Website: bh-photo
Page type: delivery-shipping
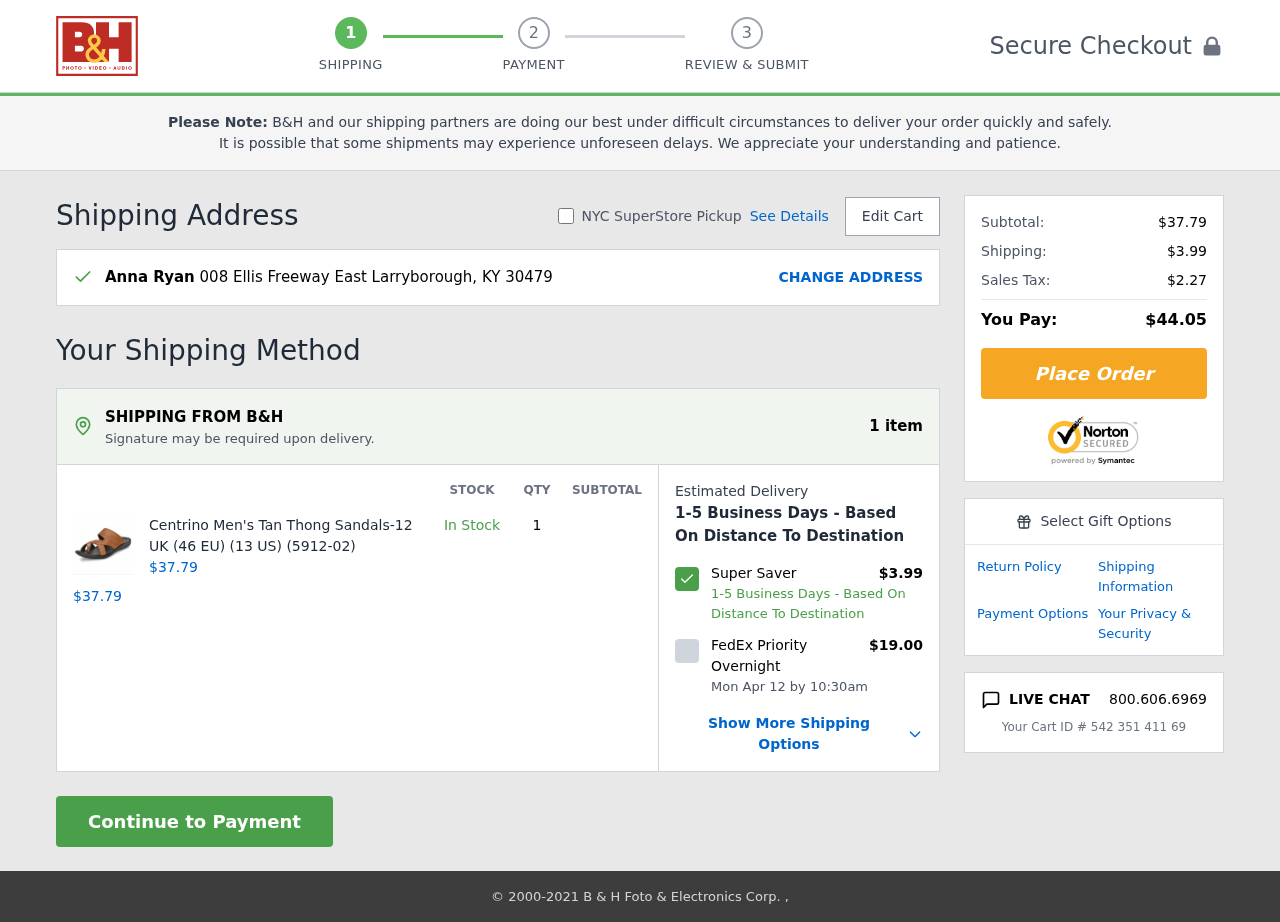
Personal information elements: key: PII_FULLNAME
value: Anna Ryan
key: PII_STREET
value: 008 Ellis Freeway
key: PII_CITY_STATE_ZIP
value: East Larryborough, KY 30479
Product elements: key: PRODUCT1_NAME
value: Centrino Men's Tan Thong Sandals-12 UK (46 EU) (13 US) (5912-02)
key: PRODUCT1_PRICE
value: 37.79
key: PRODUCT1_QUANTITY
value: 1
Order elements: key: ORDER_NUM_ITEMS
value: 1 item
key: ORDER_SUBTOTAL2
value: $37.79
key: ORDER_SHIPPING_COST
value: $3.99
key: ORDER_DELIVERY_DATE
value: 1-5 Business Days - Based On Distance To Destination
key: ORDER_SUBTOTAL
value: $37.79
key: ORDER_SHIPPING_COST2
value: $3.99
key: ORDER_TAX
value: $2.27
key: ORDER_TOTAL
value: $44.05
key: ORDER_CART_ID
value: Your Cart ID # 542 351 411 69